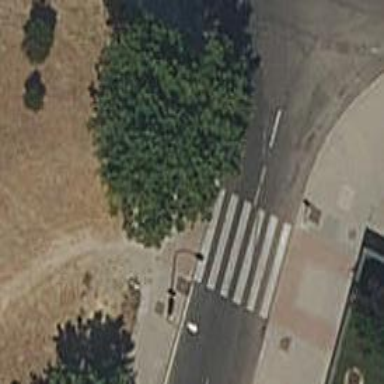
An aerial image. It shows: Uncontrolled crossing on the road.